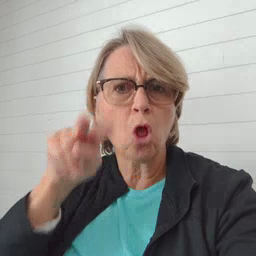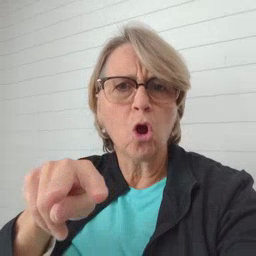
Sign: look